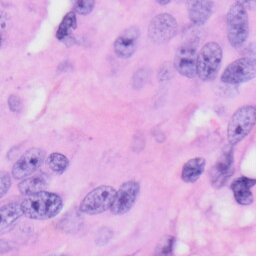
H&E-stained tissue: Skin